Aerial crown-view tile of a tropical tree (Barro Colorado Island, Panama), acquired 20250915:
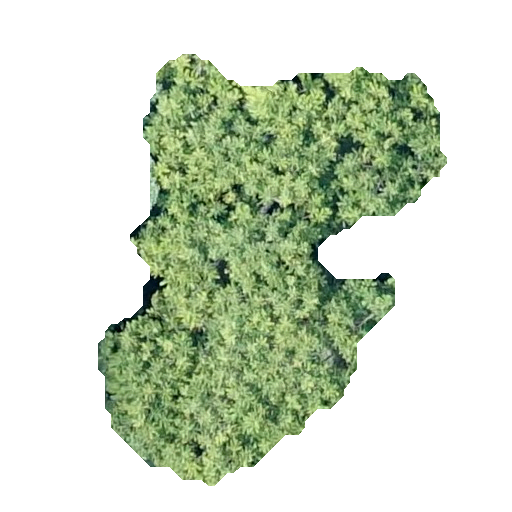
Species: Spondias mombin
GBIF accepted scientific name: Spondias mombin
Crown area: 134.694 m²